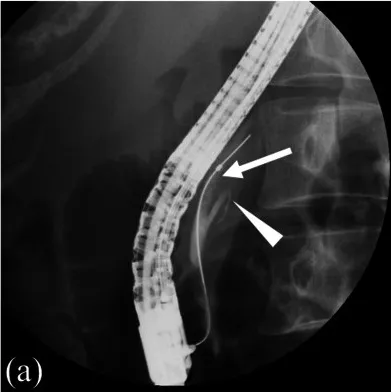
Endoscopic retrograde cholangiopancreatography. . Endoscopic retrograde cholangiopancreatography was performed. (a) A catheter was inserted into the bile duct (white arrow), and cholangiography was performed. When the bile duct was imaged, the pancreatic duct (white arrowhead) was also imaged at the same time. It showed that the bile duct and pancreatic duct merged outside the duodenal wall.
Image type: radiology (x_ray)